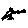
Label: bird